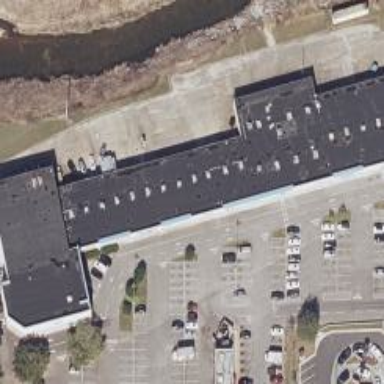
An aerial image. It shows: Retail building.